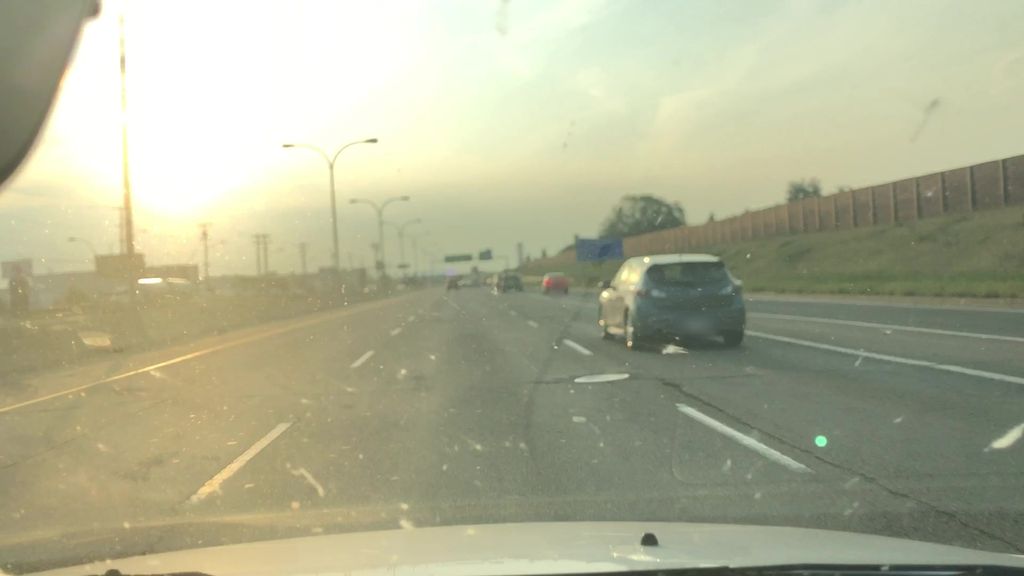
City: edmonton